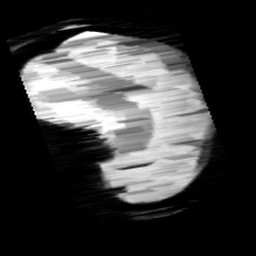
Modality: minIP
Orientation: sagittal
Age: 12
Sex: female
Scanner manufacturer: siemens
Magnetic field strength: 3 T
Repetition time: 0.027 s
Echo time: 0.02 s